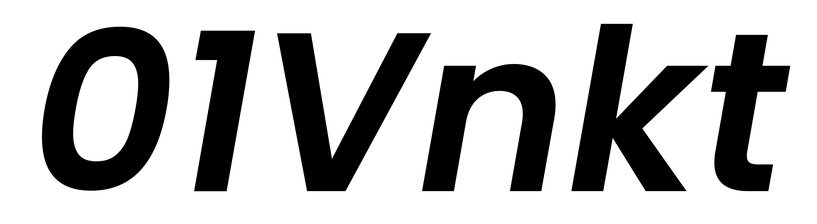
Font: Poppins-SemiBoldItalic